Question: I am trying to import this simple XML data into Power BI (or Excel 2016):
<URL>
It's a simple XML, with a 3 column table (it even has the XSD schema attached). The same XML can be easily imported in former Excel versions (Excel 2003 and so on).
However, Power BI and Excel 2016 fails in multiple ways:
- -
How can get this data into my Power BI dashboard or Excel 2016?

My regional settings are spanish, but I don't know the regional setting of my users (may vary).
: Microsoft has accepted it as a bug. Excel should respect XSD schema: <URL>
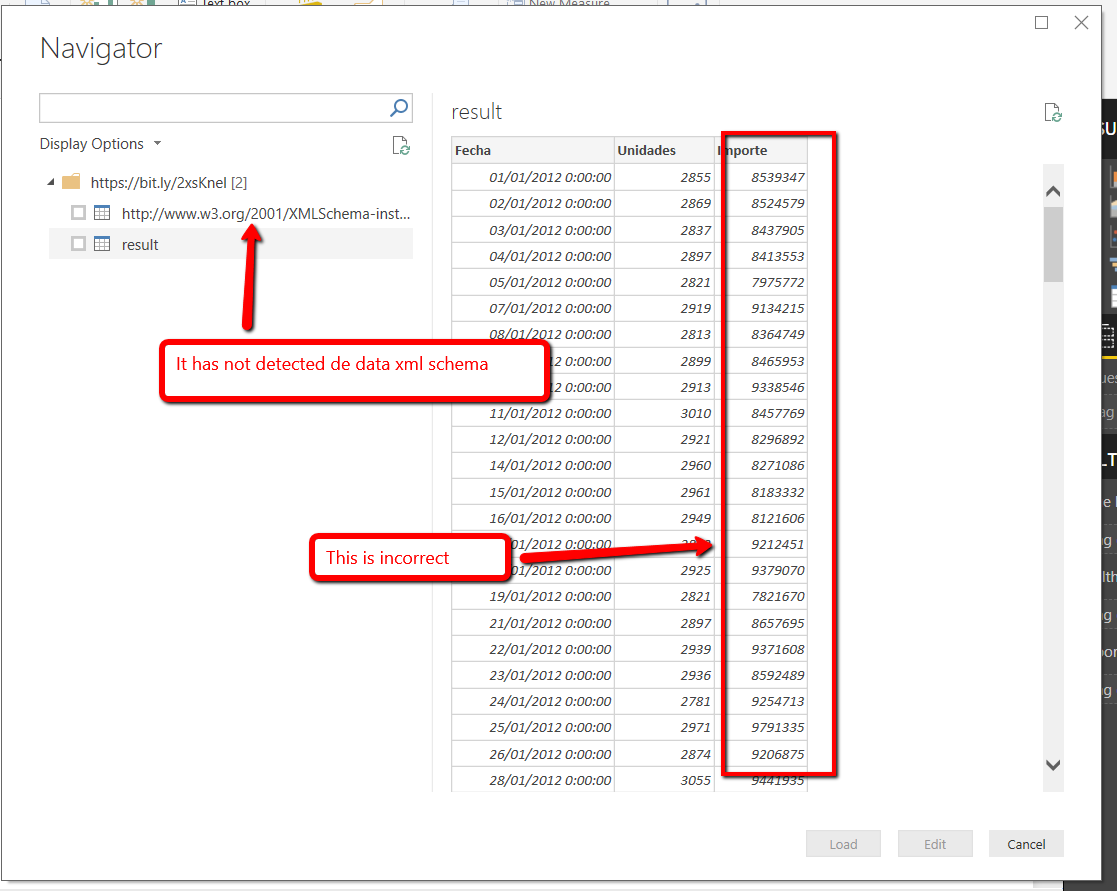
Answer: The number conversion issue comes from the 'Table.TransformColumnTypes' call. Power Query will try to parse the number using the workbook/pbix's locale settings. Therefore, it tries to parse a number like "83647.49" using a Spanish locale, and since (Spanish/International) Spanish uses commas as the decimal separator, the number will be read as an oddly-formatted representation of "<PHONE>".
The locale settings travel with the workbook/pbix, and you can set it in the Options dialog under Current Workbook | Regional Settings in Excel, and Current File | Regional Settings in PowerBI Desktop.
I don't believe we support noNamepsaceSchemaLocation, but if you'd like to see support please suggest it at the <URL> site.